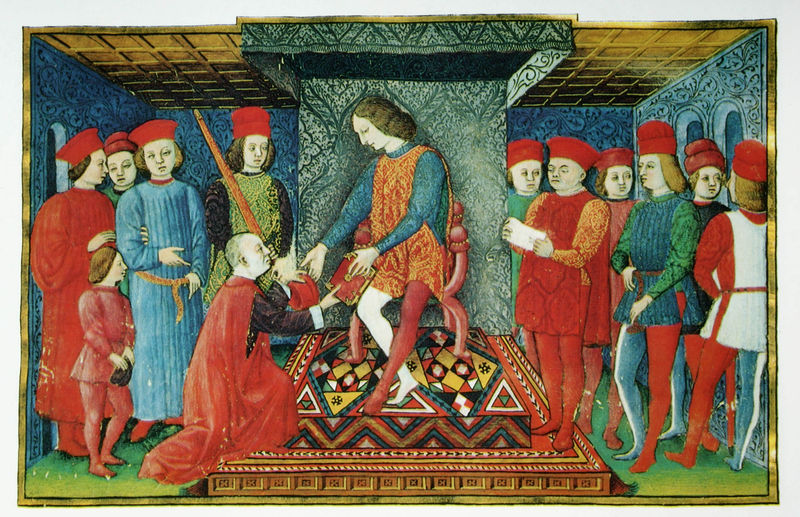
Titel: Miniatur aus dem "Opusculum super declarationem arboris consanguineitatis et affinitatis"
Künstler: G. Mangiaria
Standort: Paris
Institution: Bibliothèque Nationale.
Schlagwörter: blau, gemälde, hand, himmel, kopf, mann, umhang, weiß, gelb, grün, ocker, sitzen, braun, bunt, fenster, frau, geste, haar, hut, hüte, männer, orange, raum, stuhl, szene, zeichnung, gürtel, rot, muster, ornament, teppich, versammlung, alt, hose, jung, kappe, kappen, mütze, mützen, wand, diener, falten, kleidung, sockel, gesten, holland, hände, boden, gewand, gold, haare, interieur, mantel, sessel, sitzend, adel, decke, gewänder, kind, locken, renaissance, kinder, papier, bogen, italien, venedig, lila, saal, querformat, bischof, gefolge, kaiser, könig, thron, dekor, floral, ornamente, verzierung, deutsch, stufen, faltenwurf, podest, edel, junge, bögen, strümpfe, knabe, buch, schwert, knien, herrscher, mosaik, ritter, brokat, damast, fürst, schnitzerei, jüngling, gotisch, barhäuptig, kniend, mittelalter, strumpfhose, wams, herzog, knieen, empfang, audienz, ehrerbietung, knicks, reichtum, baldachin, strumpfhosen, sammlung, kassetten, kassettendecke, fresko, gabe, ritual, kassette, bogenfenster, überreichen, huldigen, buchmalerei, beinkleid, page, knappe, leibeigener, aufnehmen, vasall, stuhlk, annahme, geschenkt, ten, spielleute, religiön, grün teppich